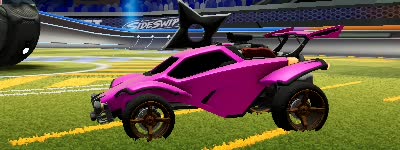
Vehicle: octane